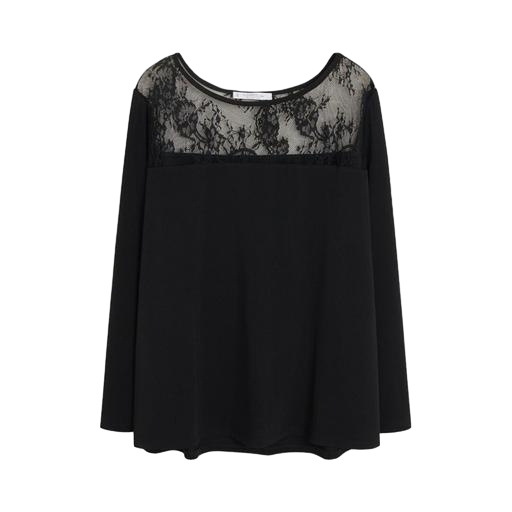
black lace-accented top, lace-yoke t-shirt, black long-sleeved lace top, white background